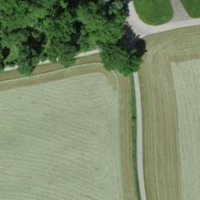
EUNIS habitat code: 25
Species observed at this site:
Euonymus europaeus
Plantago lanceolata